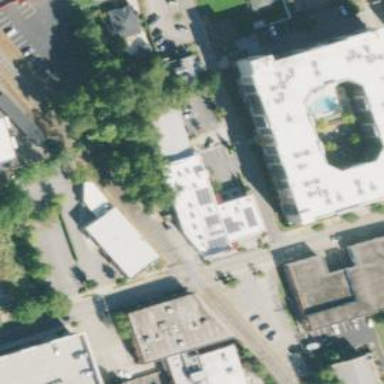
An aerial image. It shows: Office building.